Field crop: tomato
Growth stage: 1
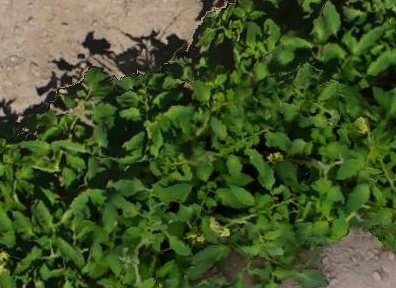
Species: tomato